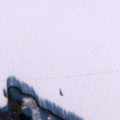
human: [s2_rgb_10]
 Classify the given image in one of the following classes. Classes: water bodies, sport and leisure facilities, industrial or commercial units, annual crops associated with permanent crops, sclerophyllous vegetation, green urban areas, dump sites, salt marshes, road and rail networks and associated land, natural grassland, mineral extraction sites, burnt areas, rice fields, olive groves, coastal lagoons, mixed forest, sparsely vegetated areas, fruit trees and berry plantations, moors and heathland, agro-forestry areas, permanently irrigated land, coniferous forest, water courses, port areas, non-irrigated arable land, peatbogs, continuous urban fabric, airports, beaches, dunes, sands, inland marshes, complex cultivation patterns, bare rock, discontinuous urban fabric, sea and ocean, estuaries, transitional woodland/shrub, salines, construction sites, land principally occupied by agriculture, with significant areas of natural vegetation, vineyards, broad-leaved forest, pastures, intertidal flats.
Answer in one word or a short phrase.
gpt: coniferous forest, water bodies